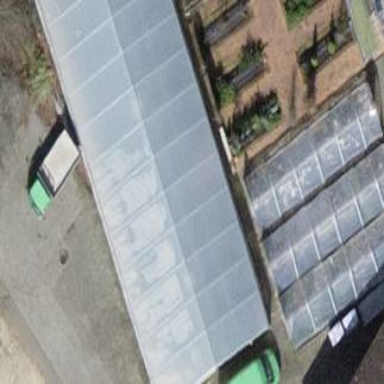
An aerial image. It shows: Greenhouse building.